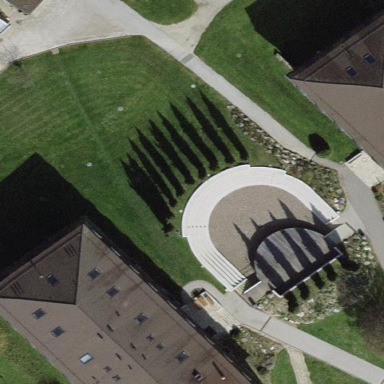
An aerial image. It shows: Theatre.